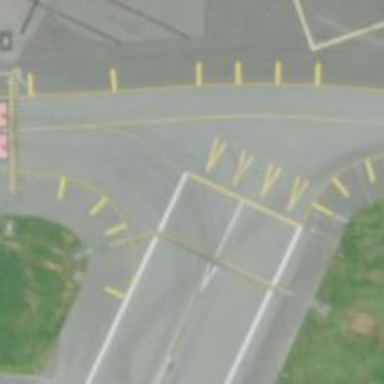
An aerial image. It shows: View of taxiway at the airport.